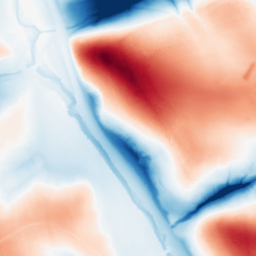
Category: classical
Decomposition family: gaussian_anisotropic
Decomposition parameters: sigma_x: 10
sigma_y: 50
Upsampling method: cubic_catmull_rom
Upsampling parameters: scale: 2
Upsampling scale: 2